Question: I have some data in table view which I get from web service. I have a custom class (SaveContactView) which calls the table cell depending on count mutable array count. Even though I get the error in the following code,
'''
- (void)searchBar:(UISearchBar *)searchBar textDidChange:(NSString *)searchText
{
if(searchText.length == 0)
{
isFiltered = NO;
}
else
{
NSLog(@"Mutable array == %@", mutableArray); // get only addresses of SaveContactView here.
isFiltered = YES;
filterdArray = [[NSMutableArray alloc] init];
for (NSString *name in mutableArray)
{
NSRange nameRange = [name rangeOfString:searchText options:NSCaseInsensitiveSearch]; // error
if(nameRange.location != NSNotFound)
{
[filterdArray addObject:name];
}
}
}
[self.tableViewContact reloadData];
}
'''
I think the problem is somewhere in 'cellForRowAtIndexPath' method.
'''
- (UITableViewCell *)tableView:(UITableView *)tableView cellForRowAtIndexPath:(NSIndexPath *)indexPath
{
static NSString *cellId = @"SaveContactCell";
ContactTableCell *cell = (ContactTableCell *)[self.tableViewContact dequeueReusableCellWithIdentifier:cellId];
if(!cell)
{
NSArray *nib
if(UI_USER_INTERFACE_IDIOM() == UIUserInterfaceIdiomPhone)
{
nib = [[NSBundle mainBundle] loadNibNamed:@"ContactTableCell" owner:self options:nil];
}
else
{
nib = [[NSBundle mainBundle] loadNibNamed:@"ContactTableCell_iPad" owner:self options:nil];
}
for (id object in nib)
{
if([object isKindOfClass:[ContactTableCell class]])
{
cell = (ContactTableCell *)object;
break;
}
}
cell = [nib objectAtIndex:0];
/*
if(isFiltered == YES)
{
cell.textLabel.text = [filterdArray objectAtIndex:indexPath.row];
}
else
{
cell.textLabel.text = [mutableArray objectAtIndex:indexPath.row];
}*/
SaveContactView *saveContact;
if(isFiltered == YES)
{
saveContact = [filterdArray objectAtIndex:indexPath.row];
}
else
{
saveContact = [mutableArray objectAtIndex:indexPath.row];
}
cell.name.text = saveContact.name;
cell.companyLabel.text = saveContact.company;
}
return cell;
}
'''
isFiltered is the BOOL value. mutableArray has all data. filteredArray has searched data.
Log for mutableArray is
'''
Mutable array === (
"<SaveContactView: 0x15d79a50>",
"<SaveContactView: 0x15d2c920>",
"<SaveContactView: 0x15d4a9e0>",
"<SaveContactView: 0x15d50360>",
"<SaveContactView: 0x15d1cf00>",
"<SaveContactView: 0x15d20c30>"
)
'''

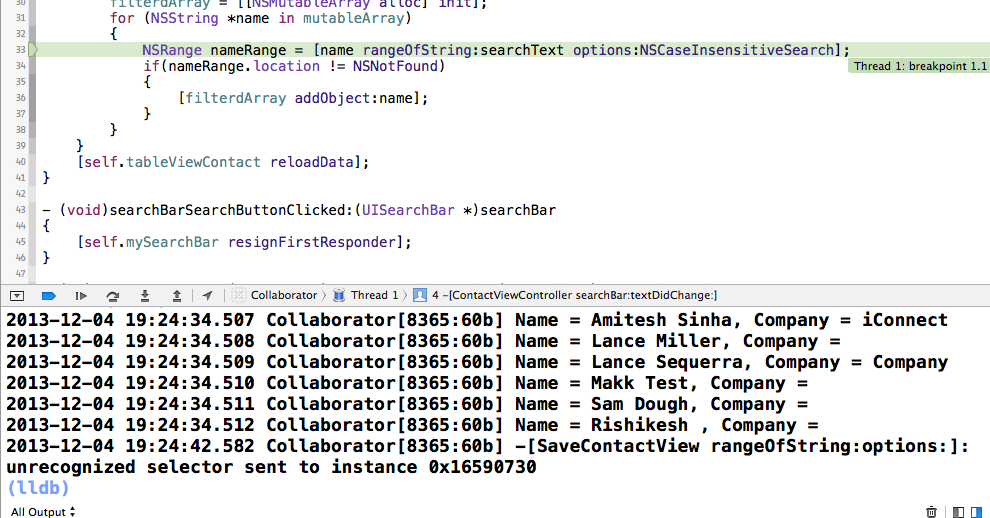
Answer: You are filtering on wrong objects. In your array you are putting SaveContactView objects, but you want to filter on their name.
'''
for (SaveContactView *contact in mutableArray)
{
NSRange nameRange = [contact.name rangeOfString:searchText options:NSCaseInsensitiveSearch]; // error
if(nameRange.location != NSNotFound)
{
[filterdArray addObject:contact]; // add contact, not string
}
}
'''